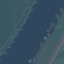
Land use / land cover class: River